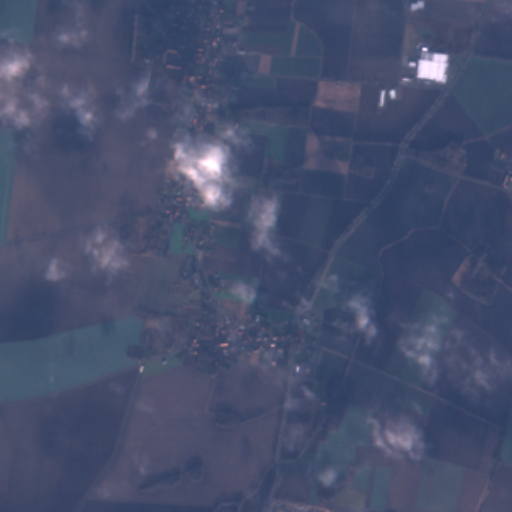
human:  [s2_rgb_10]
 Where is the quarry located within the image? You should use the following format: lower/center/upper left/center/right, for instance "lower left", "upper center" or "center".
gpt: The quarry is located in the lower right of the image.
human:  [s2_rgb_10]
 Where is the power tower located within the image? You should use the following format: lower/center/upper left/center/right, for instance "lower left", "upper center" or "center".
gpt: There is no power tower in the image.